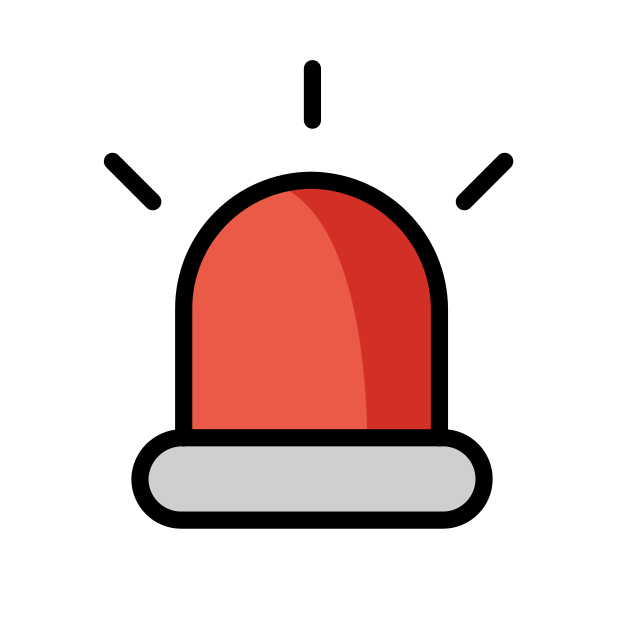
Emoji: 🚨
Name: police cars revolving light
Unicode: 0x1f6a8